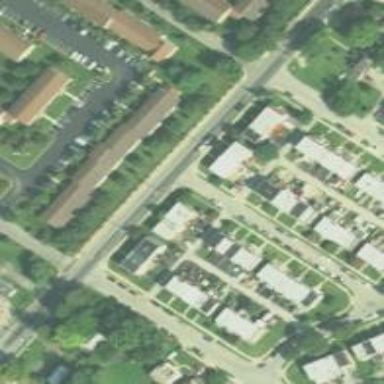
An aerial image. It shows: Residential road.